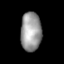
Tissue: skin
Cell type: Epithelial cells
Senescence score: 0.2812
Nuclear area (px): 793
Mean DAPI intensity: 153.52